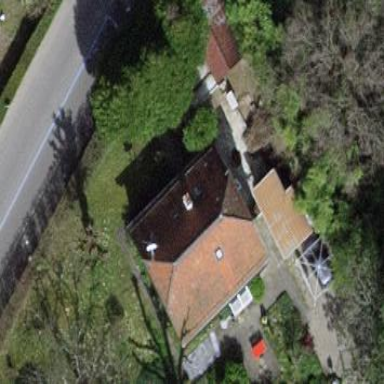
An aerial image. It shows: Garden enclosed by fence.